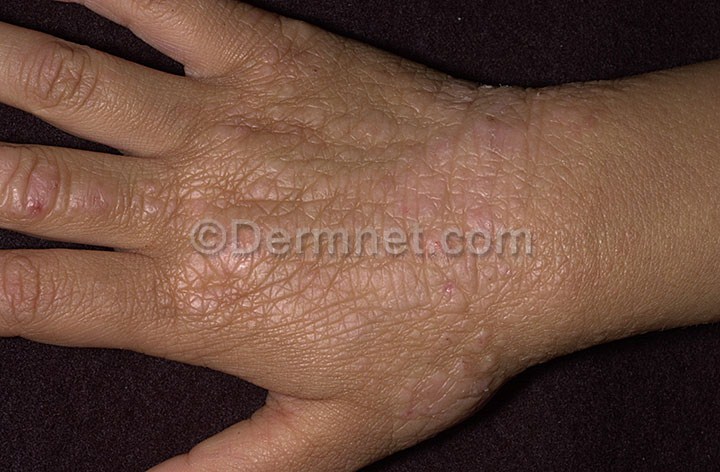
Disease: Atopic Dermatitis Photos